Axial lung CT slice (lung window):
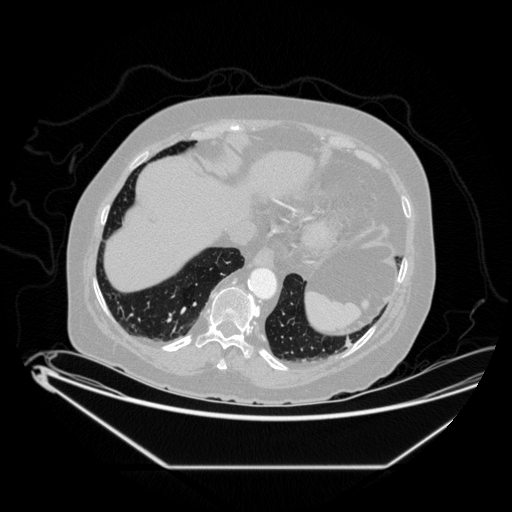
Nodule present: no